Question: My wordpress site has English comment links (as shown below) that I want to translate. For instance, instead of "5 Comments", I want it to display "5 Comentarii" and instead of "Leave a Comment", "Lasa comentariu".
How can I add these translations?

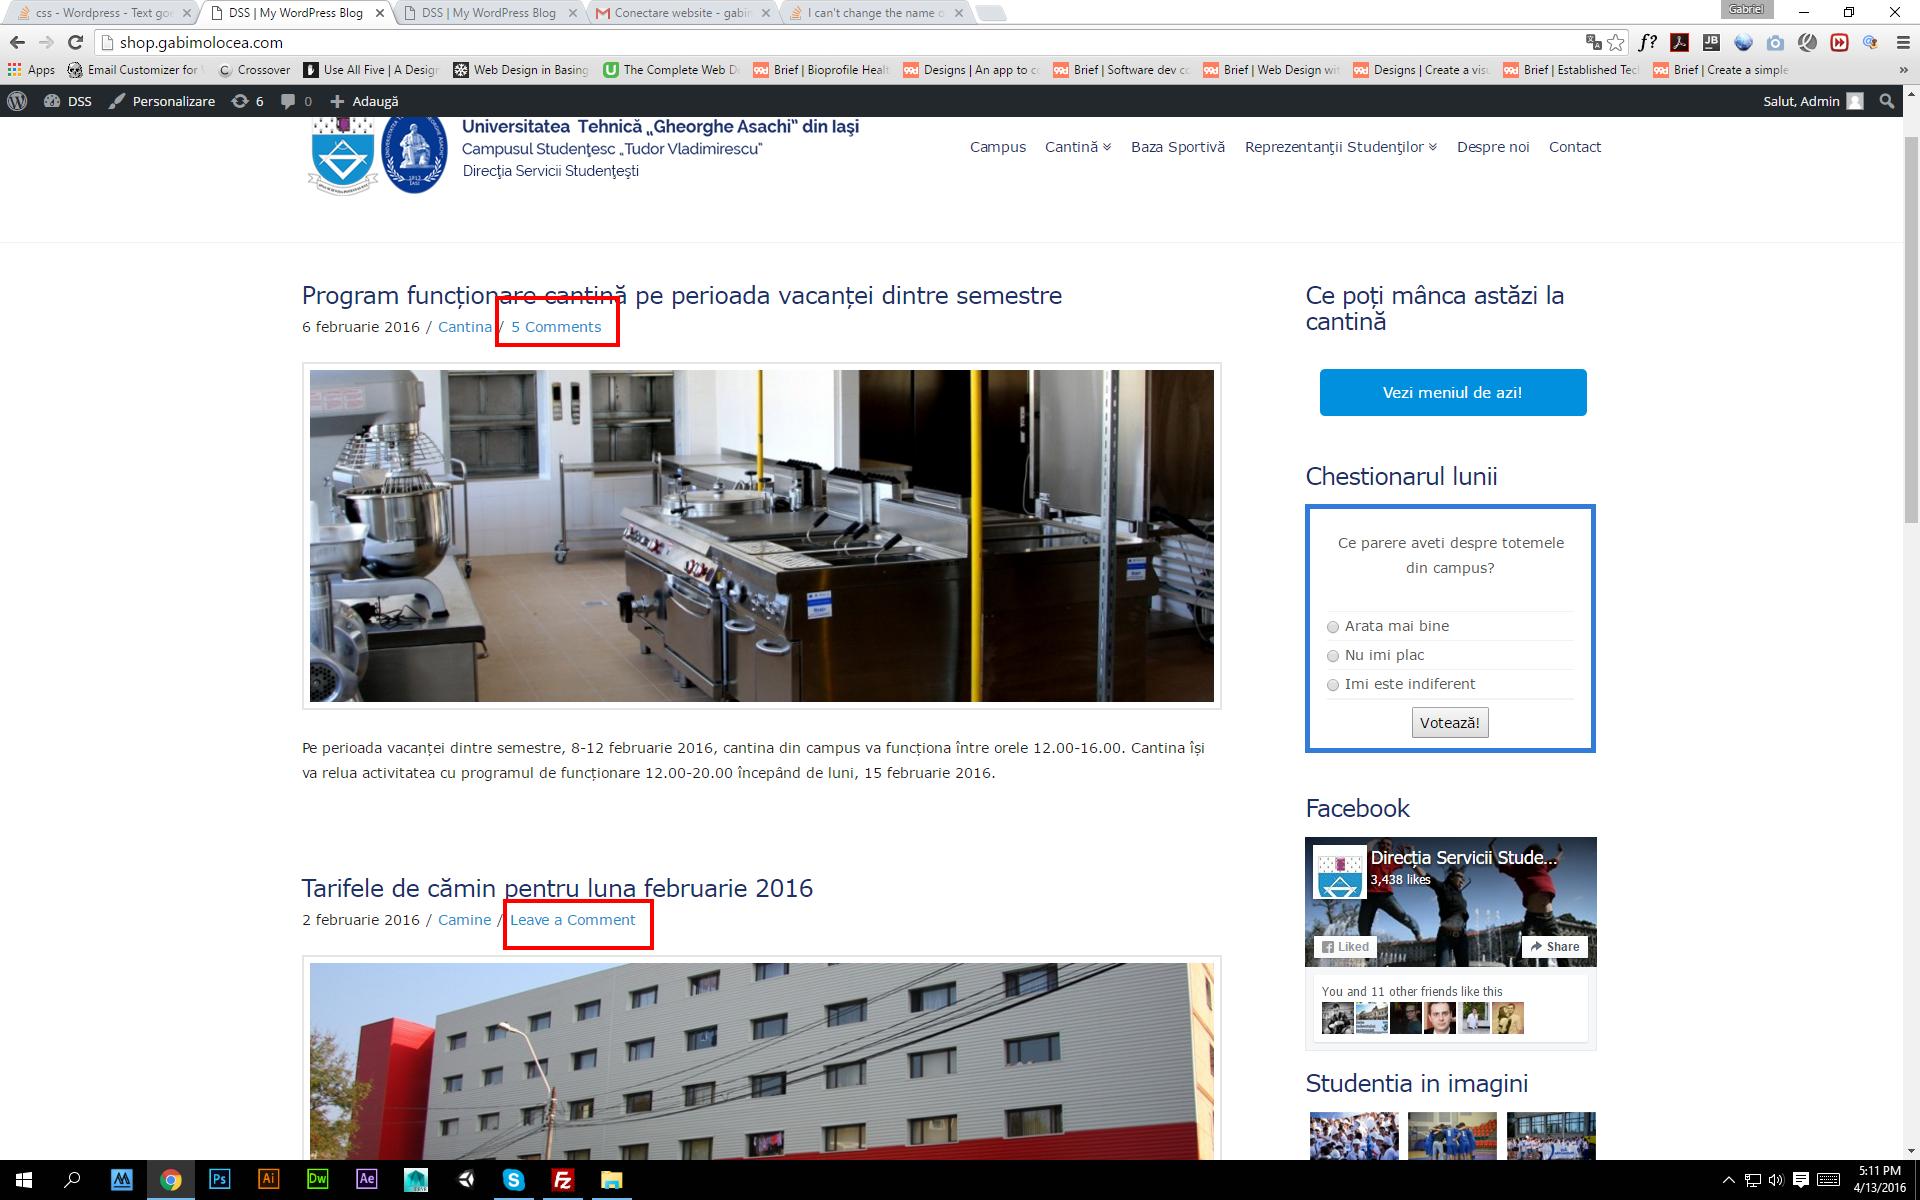
Answer: Comments may be featured on the single post view or in a popup window. The overall styles for the two sets of comments remain basically the same. The two template files are 'comments.php' and 'comments-popup.php' So find the file and edit. Than edit the front-end file also. it is always on the theme folder